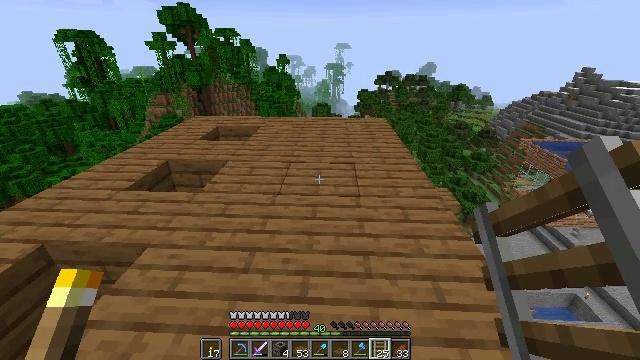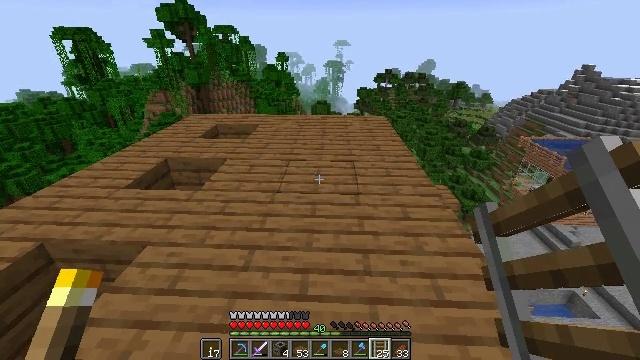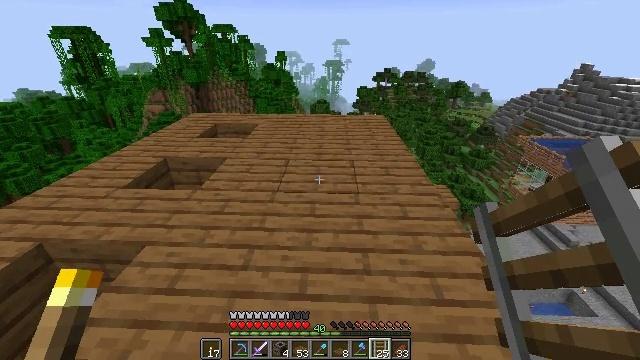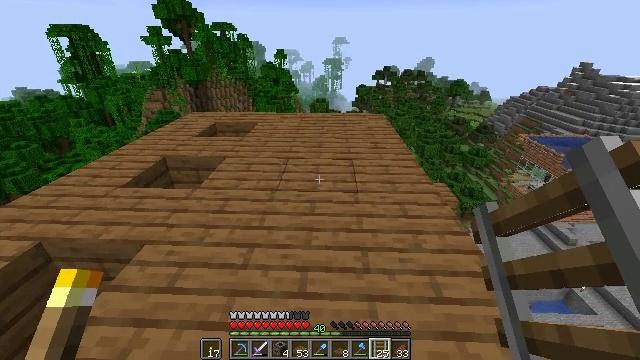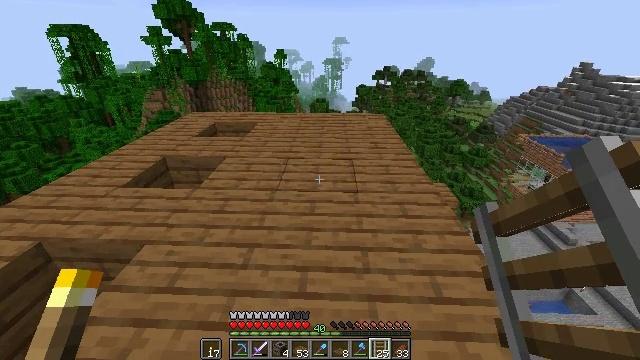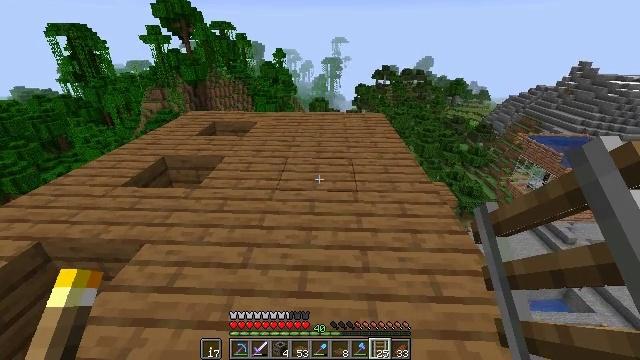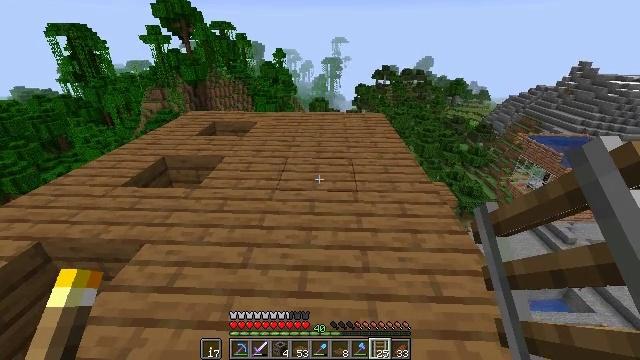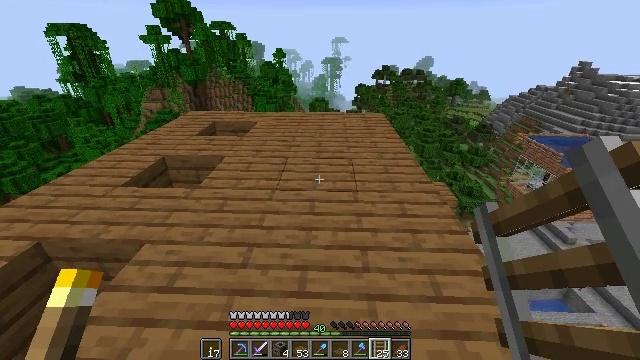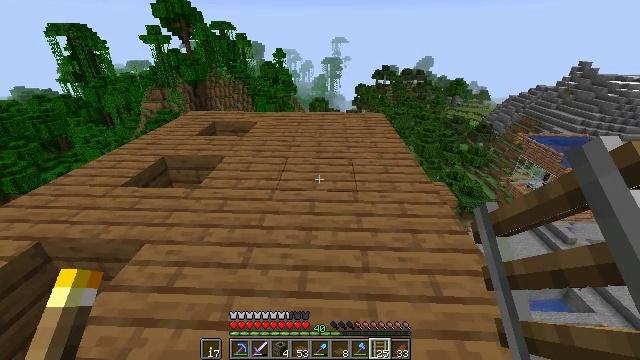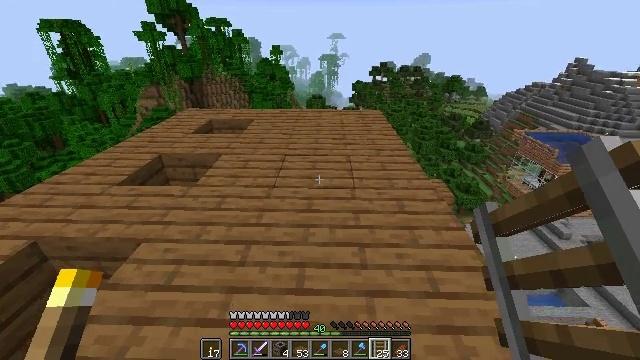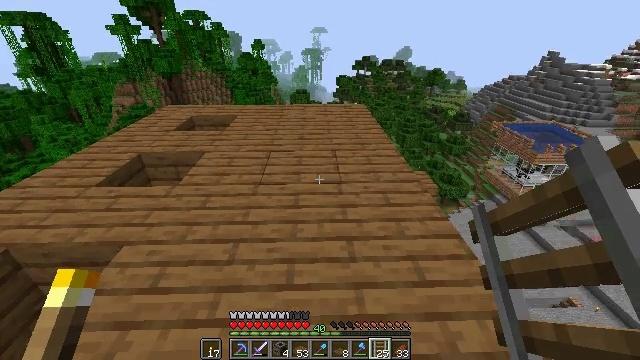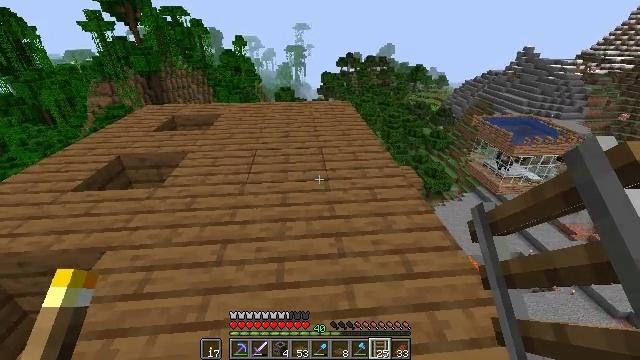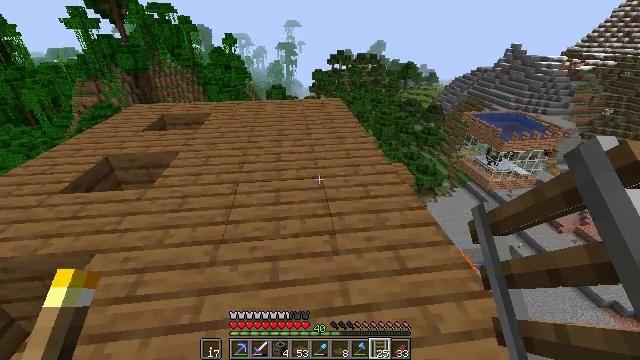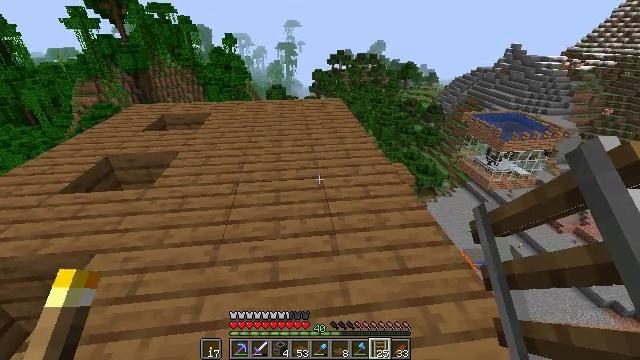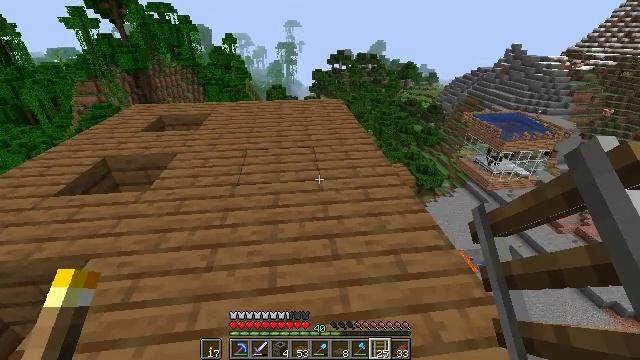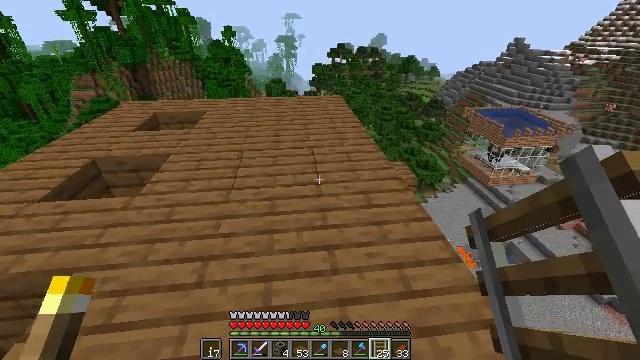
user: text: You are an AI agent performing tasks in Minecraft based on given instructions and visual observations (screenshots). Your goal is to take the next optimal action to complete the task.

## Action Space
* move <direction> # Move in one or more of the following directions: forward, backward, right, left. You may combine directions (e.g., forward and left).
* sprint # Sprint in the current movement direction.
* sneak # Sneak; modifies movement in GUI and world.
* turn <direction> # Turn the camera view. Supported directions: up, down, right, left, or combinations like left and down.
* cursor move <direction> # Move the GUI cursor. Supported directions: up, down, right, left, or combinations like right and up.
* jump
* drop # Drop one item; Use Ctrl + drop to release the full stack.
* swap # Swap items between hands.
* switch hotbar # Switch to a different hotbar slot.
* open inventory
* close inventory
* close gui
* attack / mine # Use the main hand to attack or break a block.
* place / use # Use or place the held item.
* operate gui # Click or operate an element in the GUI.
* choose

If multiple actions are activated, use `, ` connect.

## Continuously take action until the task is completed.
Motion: motion action
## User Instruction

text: Craft a rabbit stew.
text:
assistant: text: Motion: no_op
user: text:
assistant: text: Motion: no_op
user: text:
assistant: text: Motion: no_op
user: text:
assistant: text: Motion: no_op
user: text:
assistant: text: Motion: no_op
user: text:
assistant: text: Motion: no_op
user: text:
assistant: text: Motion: no_op
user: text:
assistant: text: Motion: no_op
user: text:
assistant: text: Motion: no_op
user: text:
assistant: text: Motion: turn right and down
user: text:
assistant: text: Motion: turn right
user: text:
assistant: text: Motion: turn right
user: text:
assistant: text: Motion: no_op
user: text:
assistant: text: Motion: move forward
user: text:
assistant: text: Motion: move forward, turn down
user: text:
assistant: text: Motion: move forward, turn down
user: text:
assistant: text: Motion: move forward
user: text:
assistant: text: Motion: move forward
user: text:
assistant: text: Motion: move forward
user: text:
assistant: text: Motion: move forward, sprint
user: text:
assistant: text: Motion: move forward, sprint
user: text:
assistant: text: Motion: move forward, sprint, turn left
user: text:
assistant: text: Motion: move forward
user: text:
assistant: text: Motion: move forward
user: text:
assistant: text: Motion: move forward
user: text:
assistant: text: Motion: move forward
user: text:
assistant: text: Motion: move forward, turn right and down
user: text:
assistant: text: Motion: move forward and move left, turn right and down
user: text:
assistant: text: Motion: move left, turn right and down
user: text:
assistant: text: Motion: move left, turn right and down